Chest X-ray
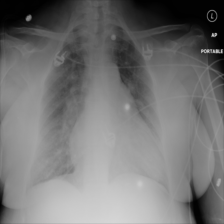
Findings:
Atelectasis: negative
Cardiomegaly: positive
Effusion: negative
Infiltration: negative
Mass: negative
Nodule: negative
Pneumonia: negative
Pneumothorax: negative
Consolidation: negative
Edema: positive
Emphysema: negative
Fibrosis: negative
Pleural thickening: positive
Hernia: negative